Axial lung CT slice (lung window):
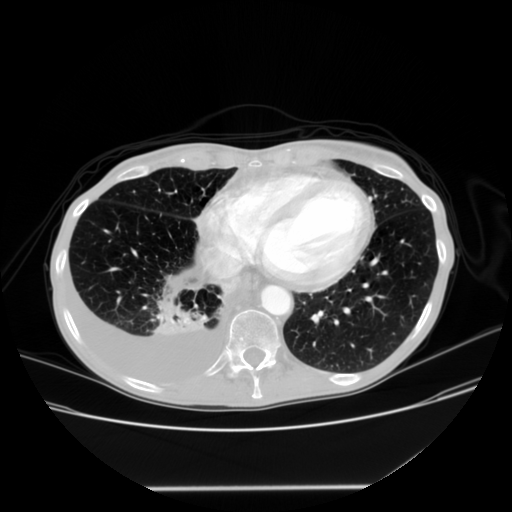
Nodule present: no